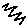
Label: zigzag